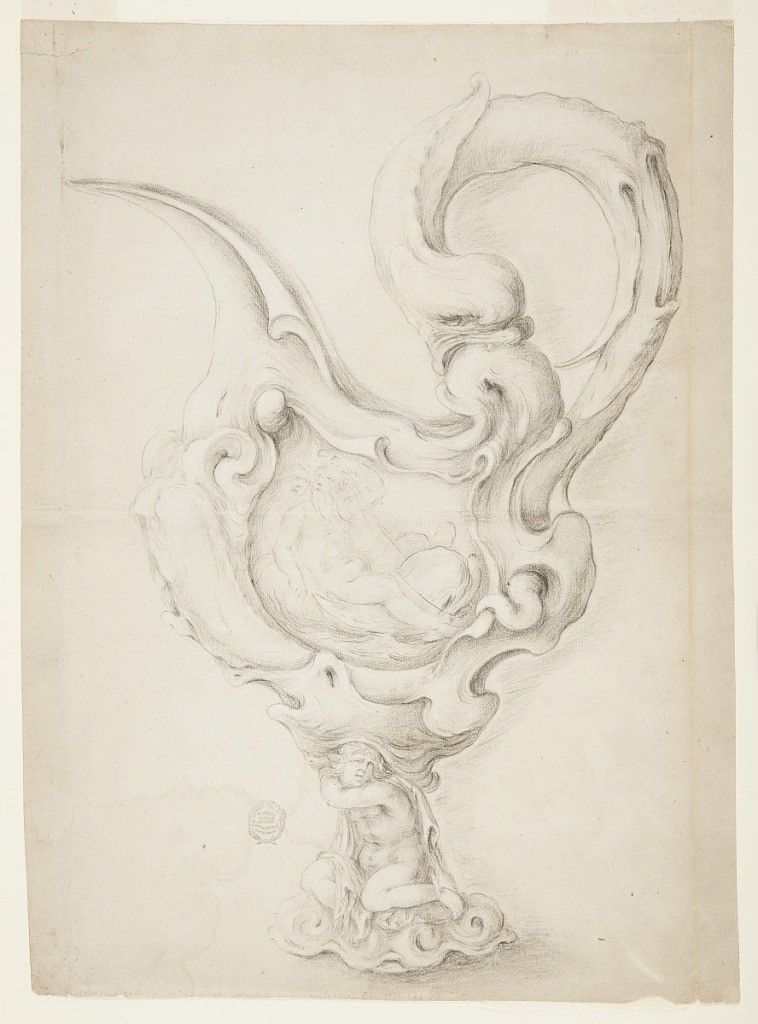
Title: Design for a Ewer
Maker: Jan Lutma, Dutch, ca. 1584 - 1669
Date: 1620–1627
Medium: Black and white chalk on brown paper
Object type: Drawing
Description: Vertical rectangle showing ewer In auricular style shown in profile.The handle at right includes a dolphin biting into another head. On the body is a panel framed by scrolls. It shows Neptune and Amphitrite riding upon dolphins. The shaft consists of a nude woman sitting upon the sea.